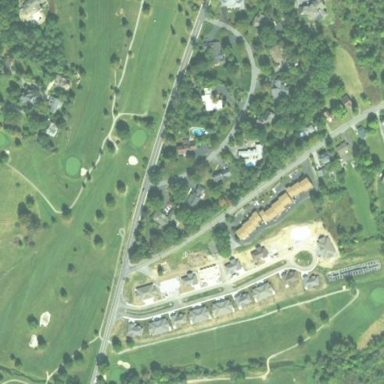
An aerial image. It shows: Golf course.